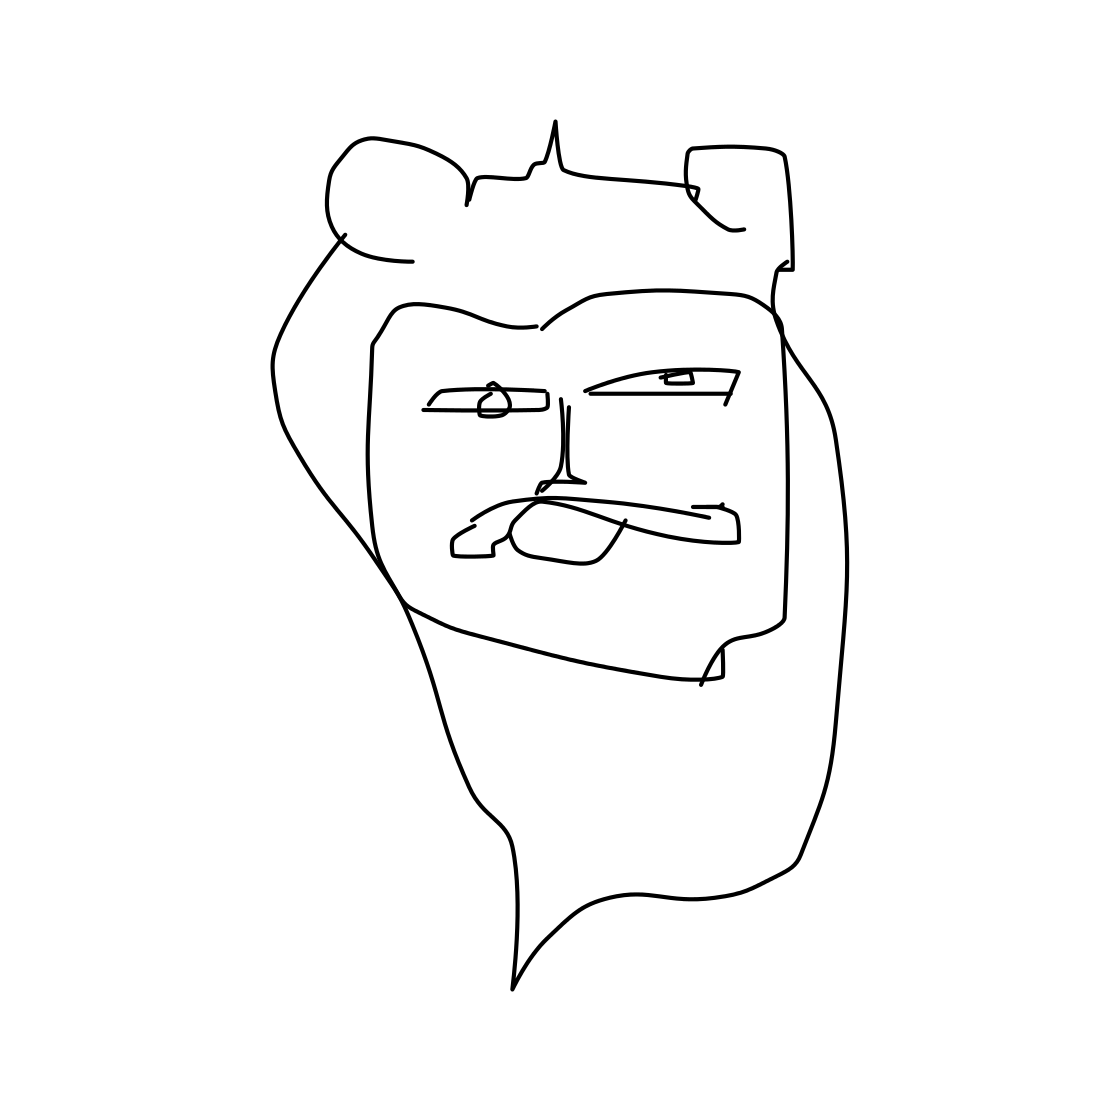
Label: lion